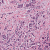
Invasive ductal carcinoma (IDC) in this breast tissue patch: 1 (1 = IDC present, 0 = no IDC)